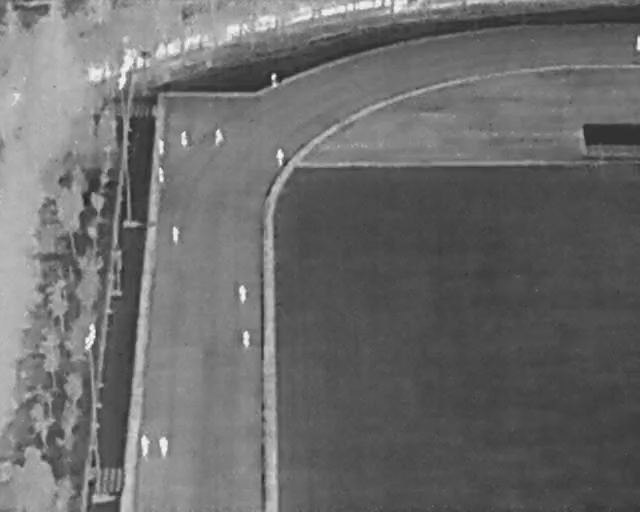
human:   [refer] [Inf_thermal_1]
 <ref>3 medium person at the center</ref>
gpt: <box>[[42, 29, 45, 31, 2], [36, 56, 39, 58, 2], [36, 65, 39, 67, 2]]</box>

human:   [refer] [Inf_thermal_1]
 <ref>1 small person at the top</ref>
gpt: <box>[[41, 14, 44, 16, 2]]</box>

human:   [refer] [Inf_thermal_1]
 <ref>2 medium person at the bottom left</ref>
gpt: <box>[[20, 86, 24, 88, 2], [23, 86, 27, 88, 2]]</box>